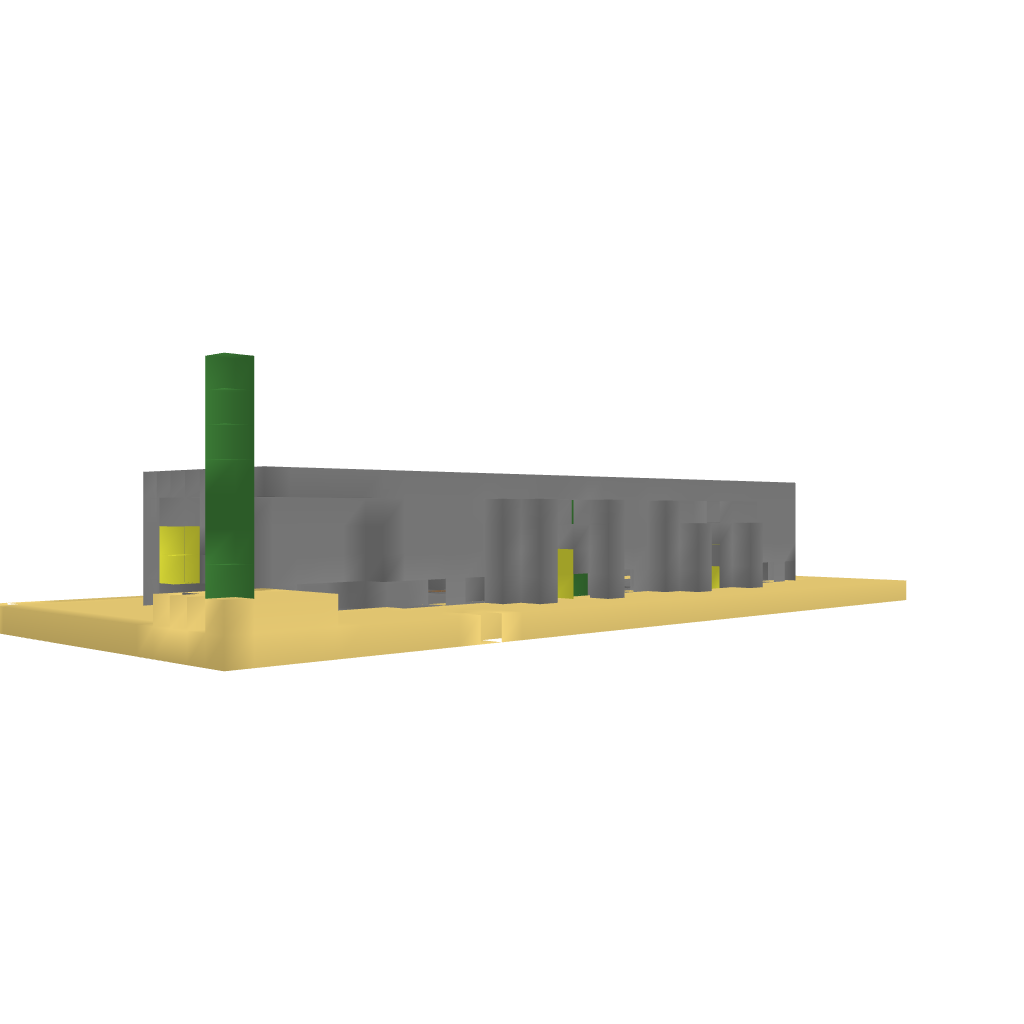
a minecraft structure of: Tutorial Room [Small] bad low quality